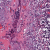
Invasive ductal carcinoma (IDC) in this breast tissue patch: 0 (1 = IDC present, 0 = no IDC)